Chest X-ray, AP view. Patient: 58 years old, sex M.
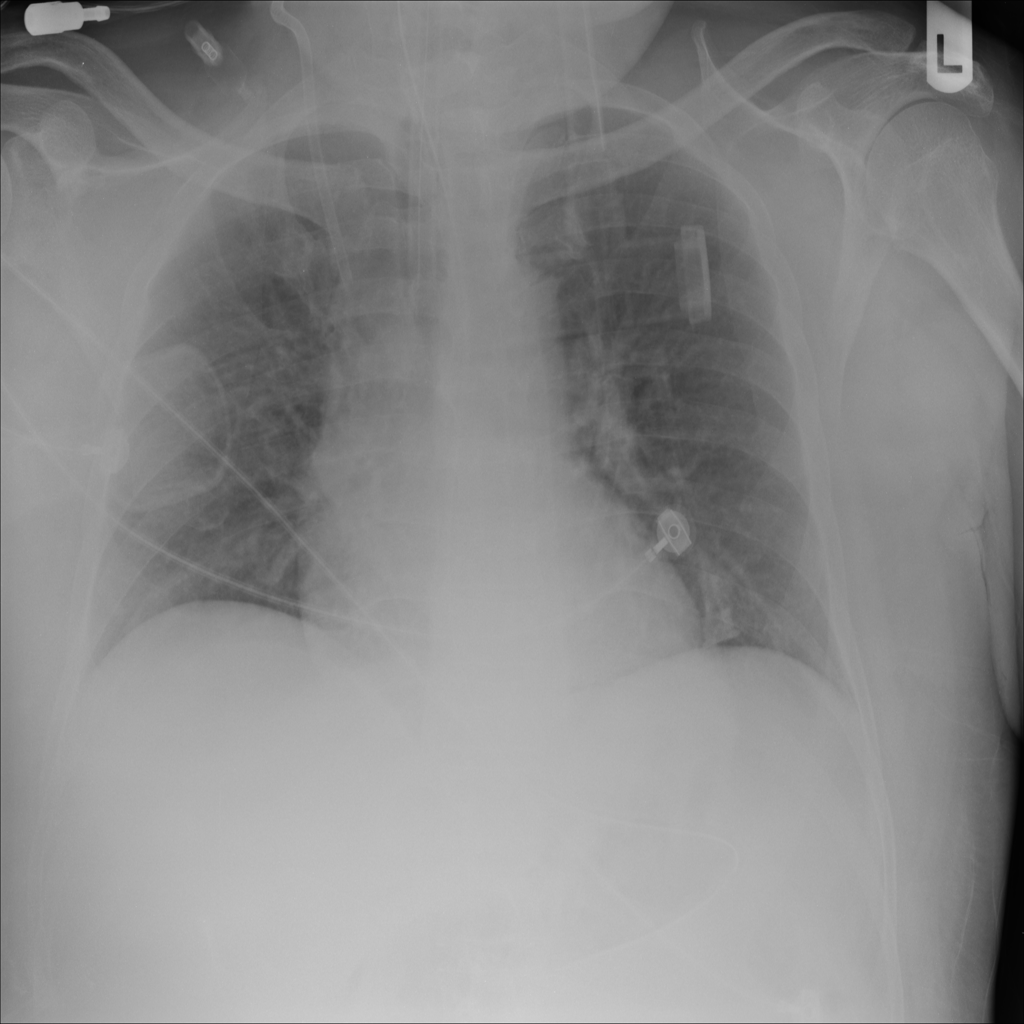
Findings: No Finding